Question: I saw this image while reading "the book" (<URL>:

I have two questions:
1. Does reference s point to s1 itself (address of struct s1) or the member ptr of s1?
2. Is s (the reference) itself a Struct that contains a public member ptr or a pointer (string* s) like in C++?
For easier understanding:
'''
fn main() {
// String
let s1 = String::from("hello");
// reference
let s = &s1;
println!("s:{:p}, s1:{:p}", s, &s1);
// OUTPUT: s:0x63373afae0, s1:0x63373afae0
}
'''
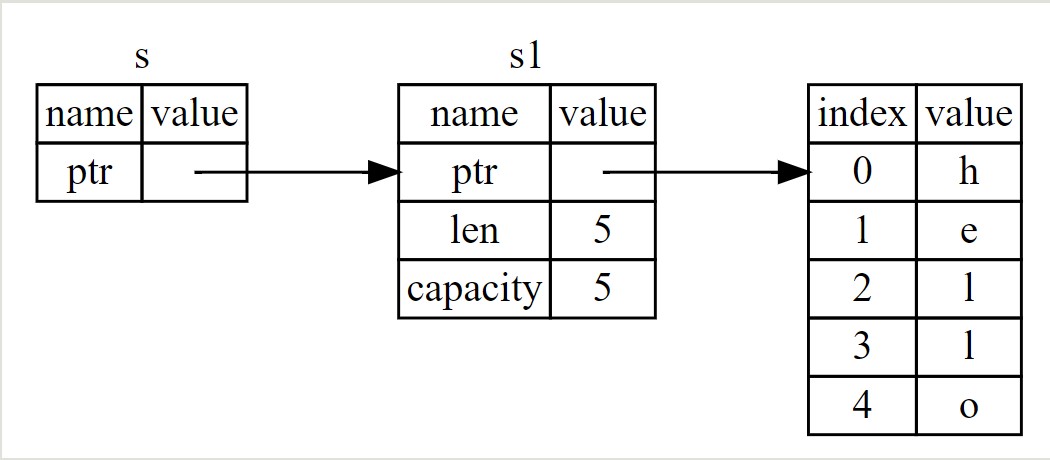
Answer: > Does reference 's' point to 's1' itself (address of struct 's1') or the member 'ptr' of 's1'?
It is pointing on the whole struct.
> Is 's' (the reference) itself a Struct that contains a public member 'ptr' or a pointer ('string* s') like in C++?
A pointer; references are a primitive.